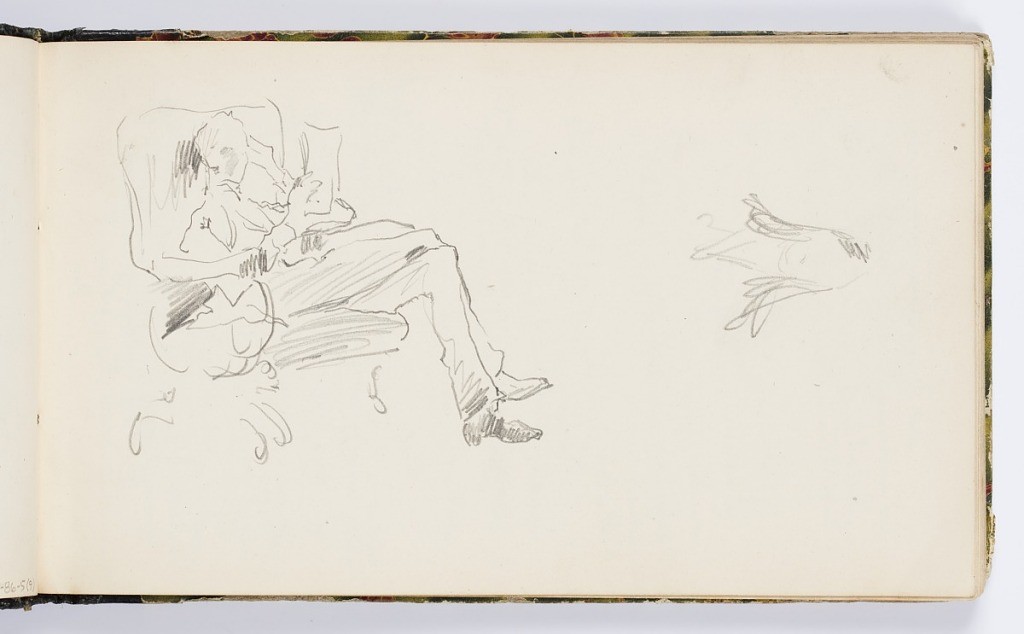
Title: Sketchbook Page: Seated Figure
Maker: Kenyon Cox, American, 1856–1919
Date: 1875
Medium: Graphite on paper
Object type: Sketchbook folio
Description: At left, seated figure reading papers, in his right hand, with his left hand to his temple.  At right, sketch of a head with hair down.